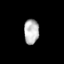
Tissue: skin
Cell type: Epithelial cells
Senescence score: 0.9526
Nuclear area (px): 360
Mean DAPI intensity: 186.294